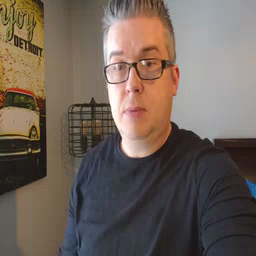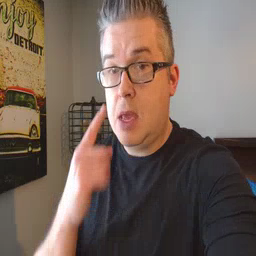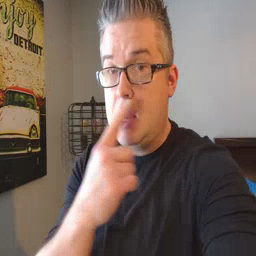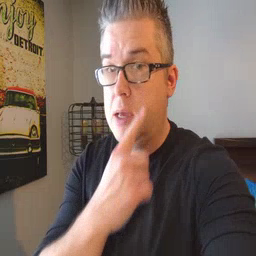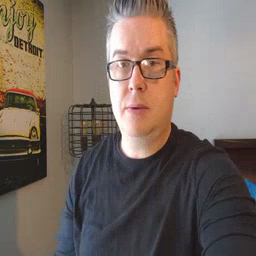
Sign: eye